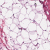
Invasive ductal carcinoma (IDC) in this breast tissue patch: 0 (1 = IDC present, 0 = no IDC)